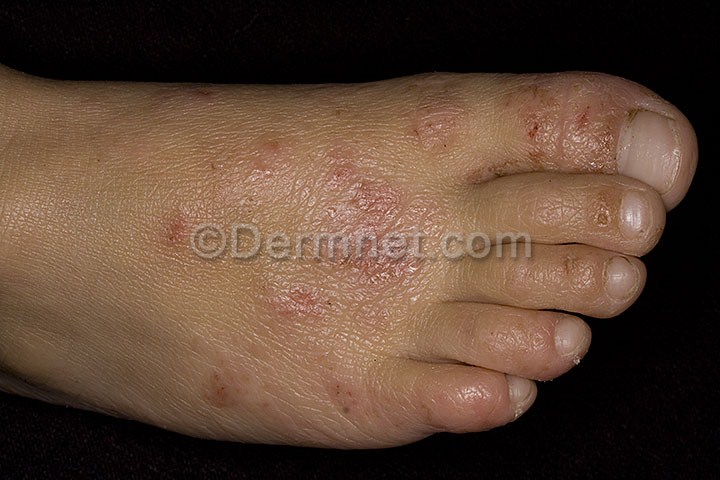
Disease: Atopic Dermatitis Photos